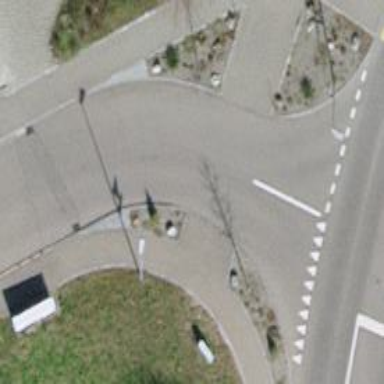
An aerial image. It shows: Unmarked road crossing.